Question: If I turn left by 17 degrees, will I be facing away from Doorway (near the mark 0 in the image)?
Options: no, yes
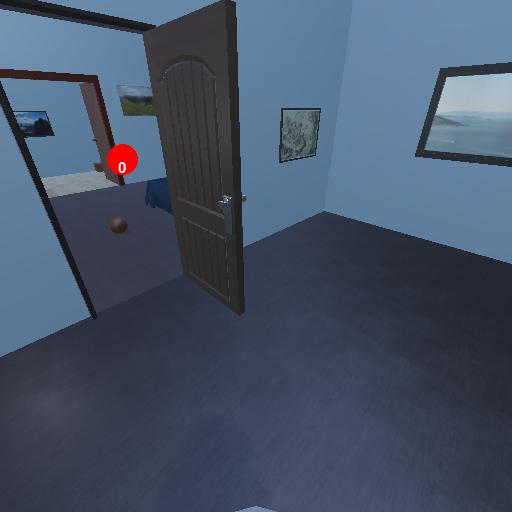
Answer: no